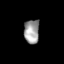
Tissue: skin
Cell type: Epithelial cells
Senescence score: 0.7268
Nuclear area (px): 360
Mean DAPI intensity: 157.042